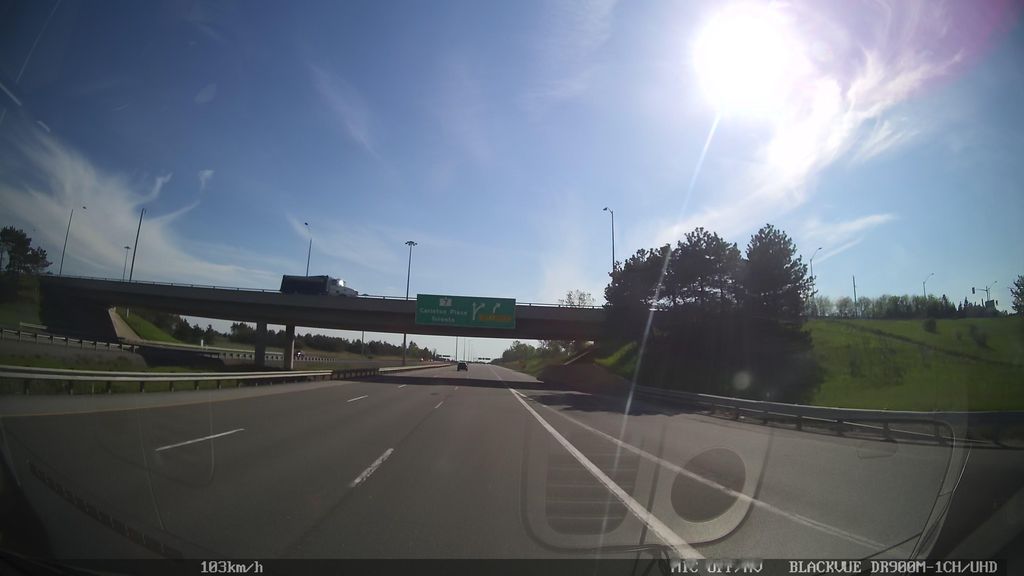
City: ottawa-gatineau